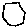
Label: hexagon